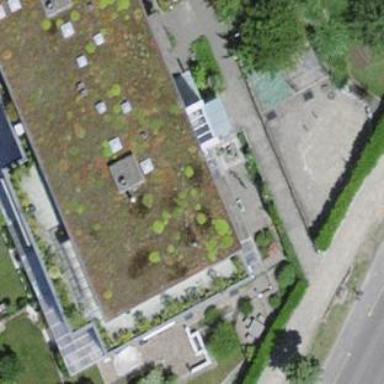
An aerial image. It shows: Residential building with flat roof.